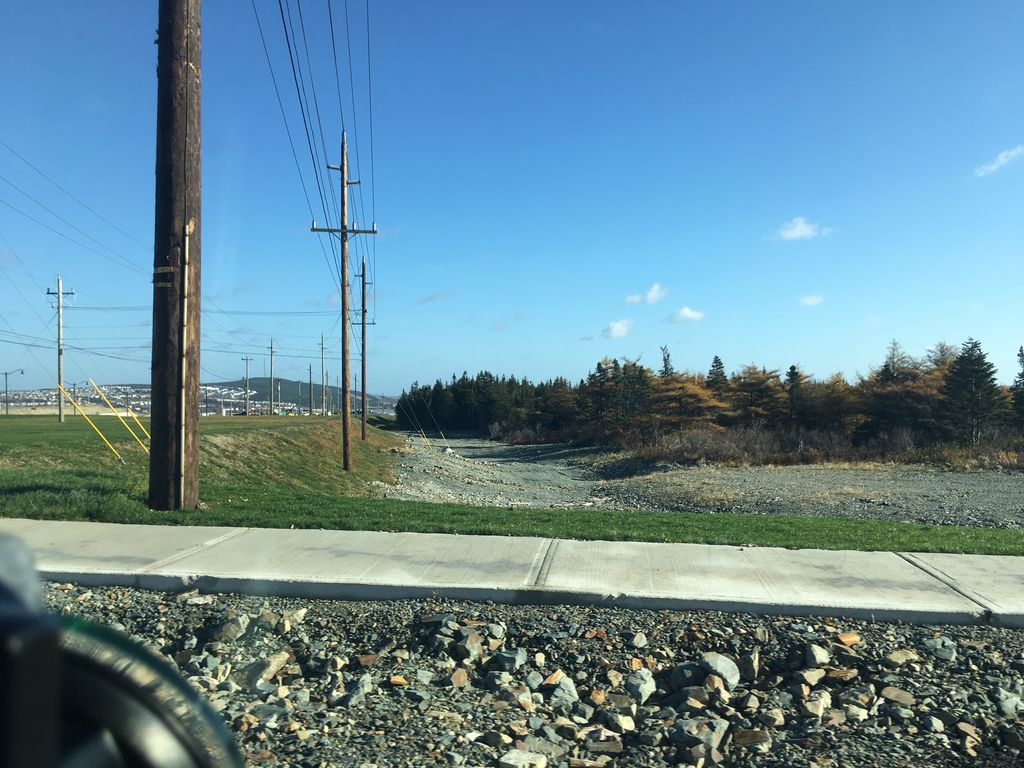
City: st_johns